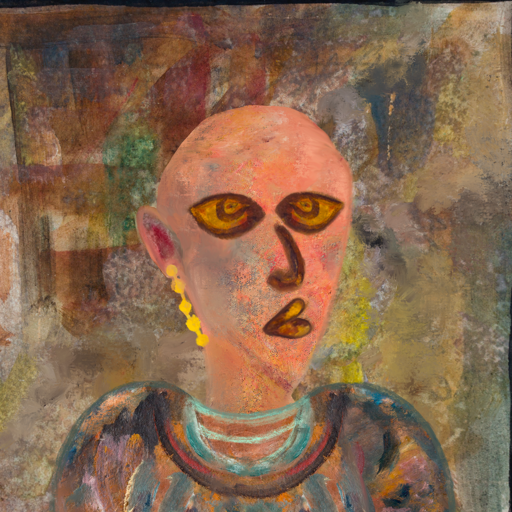
Background: Mosgoul, Head And Neck Side: Irani, Face Side: Comrade, Bust: Boggyland, Hair Side: Blank, Head Accessory: Blank, Second Necklace: Blank, Necklace: Blank, Baby: Blank